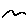
Label: cloud